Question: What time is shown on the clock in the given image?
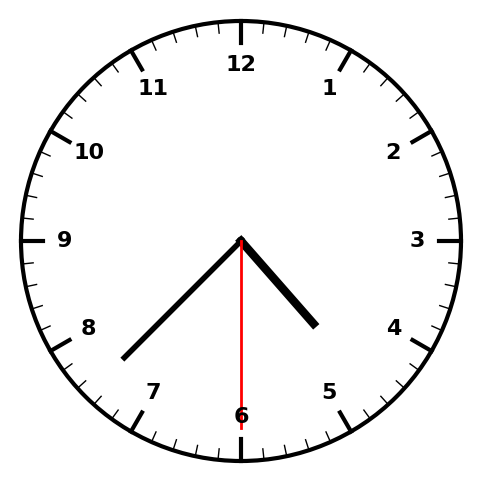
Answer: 04:37:30